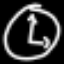
Label: clock